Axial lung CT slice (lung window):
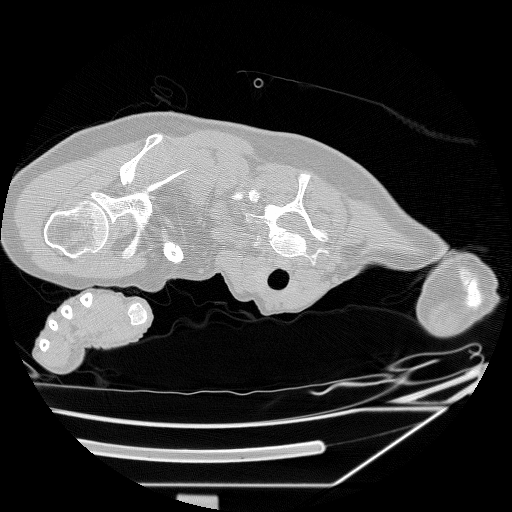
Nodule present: no